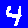
Digit: 4